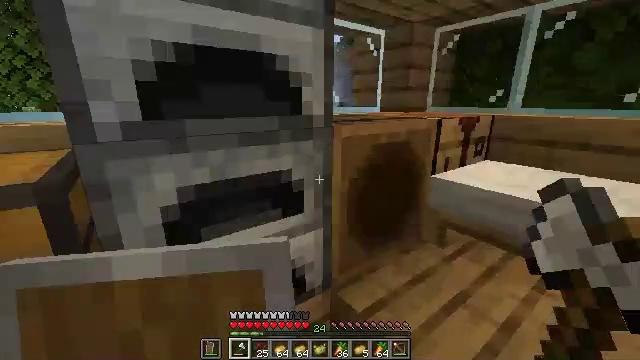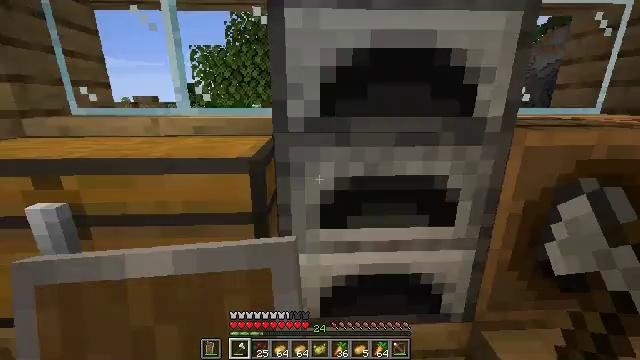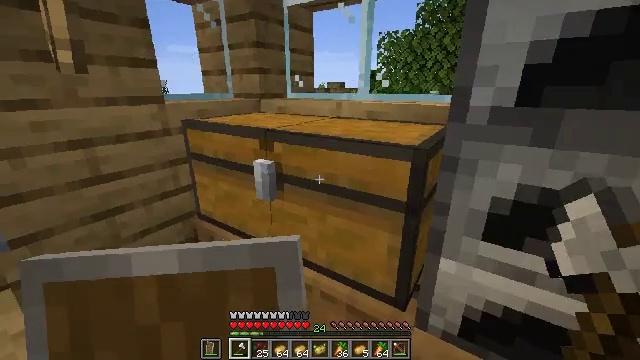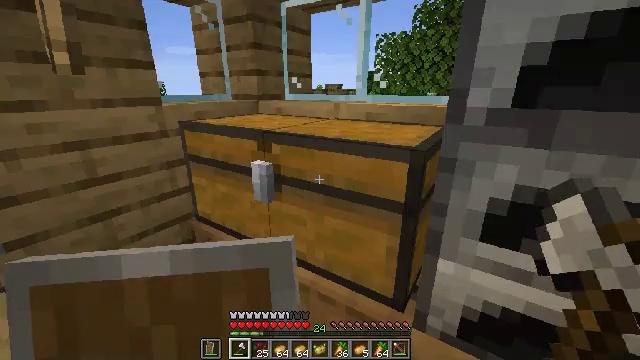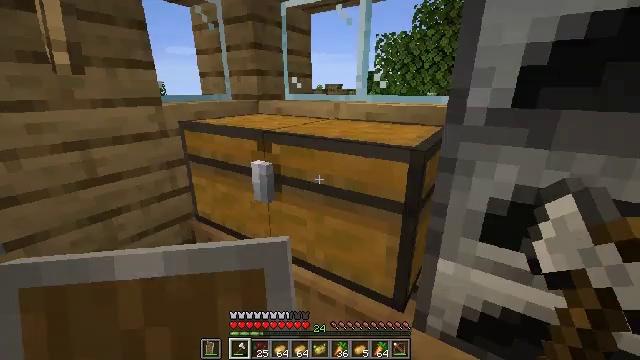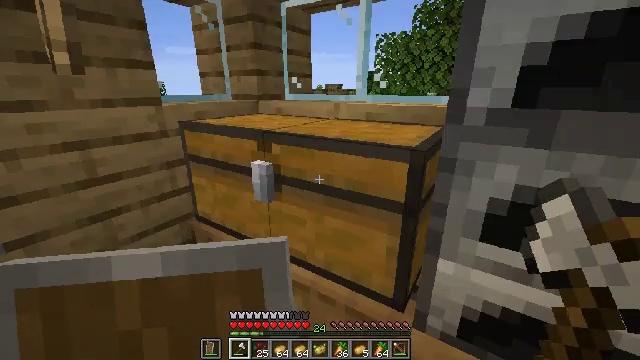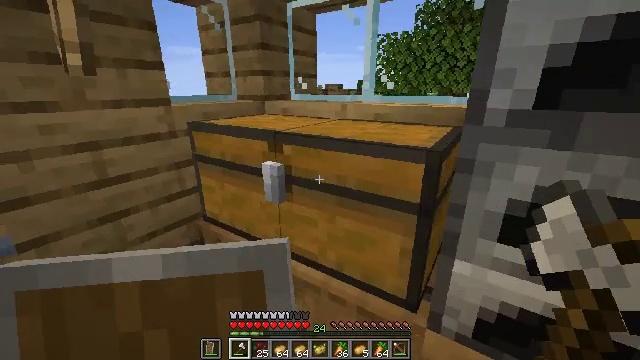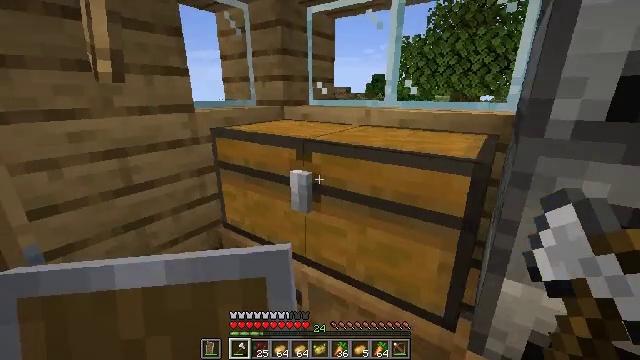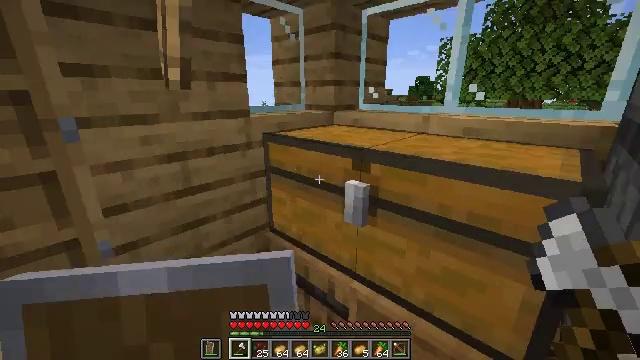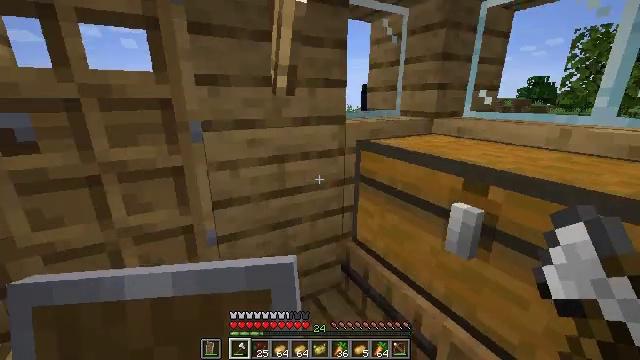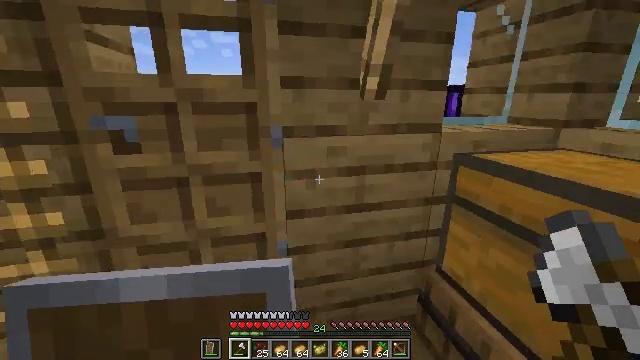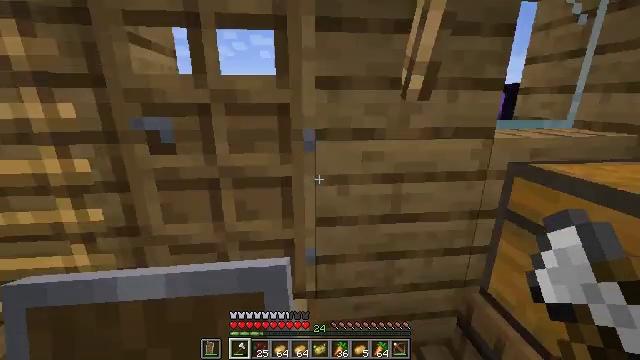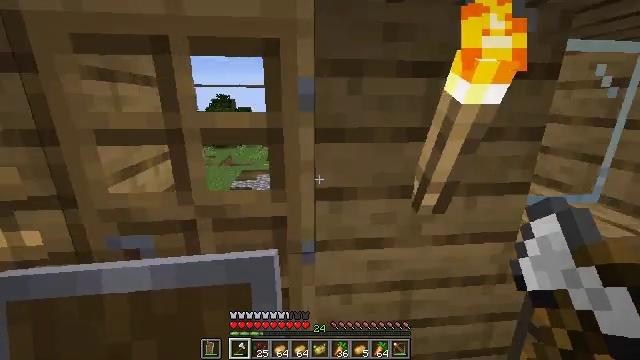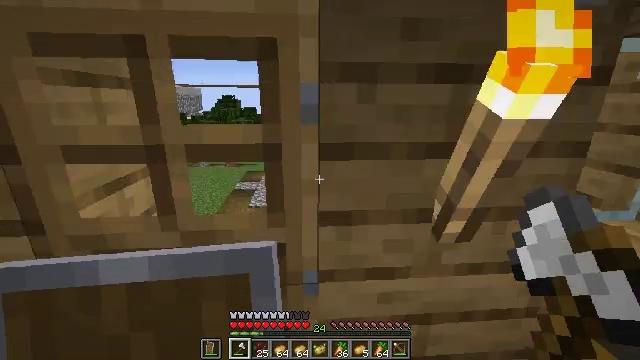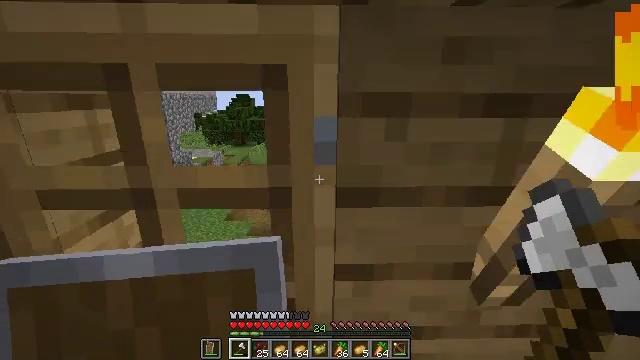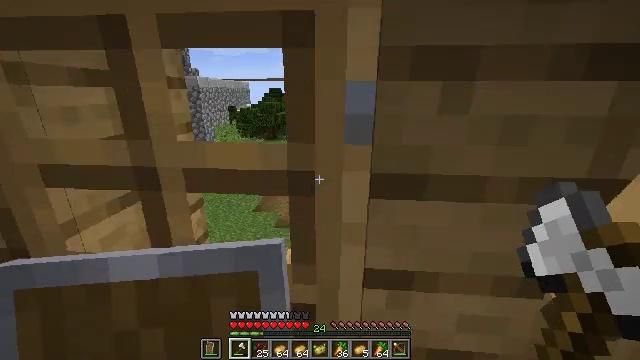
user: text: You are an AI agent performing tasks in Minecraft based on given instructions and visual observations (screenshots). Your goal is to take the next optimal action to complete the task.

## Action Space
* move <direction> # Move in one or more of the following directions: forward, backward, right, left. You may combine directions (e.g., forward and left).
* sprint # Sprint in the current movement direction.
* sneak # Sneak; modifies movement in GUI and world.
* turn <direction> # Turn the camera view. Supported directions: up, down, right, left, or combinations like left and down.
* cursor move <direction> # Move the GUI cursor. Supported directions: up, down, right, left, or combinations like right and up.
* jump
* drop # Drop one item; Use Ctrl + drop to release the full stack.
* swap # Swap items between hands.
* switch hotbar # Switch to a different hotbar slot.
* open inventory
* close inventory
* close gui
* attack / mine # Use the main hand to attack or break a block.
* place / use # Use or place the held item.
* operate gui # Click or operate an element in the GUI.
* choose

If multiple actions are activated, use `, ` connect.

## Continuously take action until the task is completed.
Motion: motion action
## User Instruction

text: Drop a poisonous potato.
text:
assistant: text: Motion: turn left, open inventory
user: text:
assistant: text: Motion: turn left and down
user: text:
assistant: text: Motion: no_op
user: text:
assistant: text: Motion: no_op
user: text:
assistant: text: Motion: no_op
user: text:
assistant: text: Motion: move left
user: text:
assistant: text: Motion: move forward and move left, turn left
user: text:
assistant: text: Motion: move forward and move left, turn left
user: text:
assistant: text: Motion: move forward and move left, turn left
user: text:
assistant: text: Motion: move forward, turn left
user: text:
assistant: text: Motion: move forward, turn left
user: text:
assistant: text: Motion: move forward
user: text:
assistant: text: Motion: move forward, turn left, jump
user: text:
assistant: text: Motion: move forward, turn left, jump
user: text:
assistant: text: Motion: move forward and move left, turn left and down, jump
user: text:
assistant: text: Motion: move forward and move left, turn left, jump
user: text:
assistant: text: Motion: move forward and move left, turn left
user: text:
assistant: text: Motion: move forward and move left
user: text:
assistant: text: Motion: move forward and move left
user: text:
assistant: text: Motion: move forward and move left
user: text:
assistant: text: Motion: move forward and move left
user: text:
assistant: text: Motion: move forward and move left
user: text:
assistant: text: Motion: move forward, turn right and up
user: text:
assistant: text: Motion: move forward, turn right and up
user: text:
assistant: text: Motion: move forward, turn right and up
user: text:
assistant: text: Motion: move forward, turn right
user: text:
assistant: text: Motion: no_op
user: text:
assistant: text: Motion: no_op
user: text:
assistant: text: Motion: no_op
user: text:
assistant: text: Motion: move forward